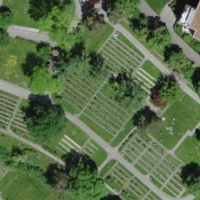
EUNIS habitat code: 53
Species observed at this site:
Corvus corone
Milvus milvus
Streptopelia decaocto
Pica pica
Passer domesticus
Symphoricarpos albus
Turdus merula